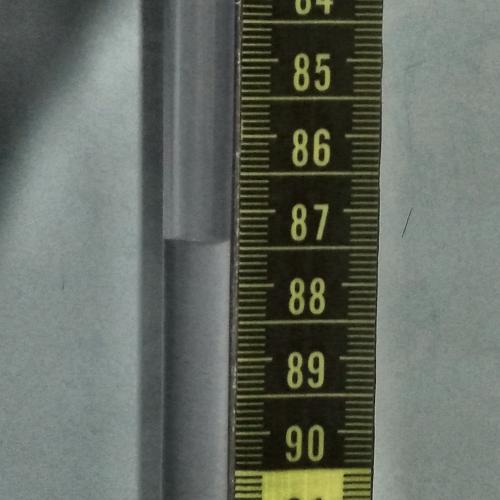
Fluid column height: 87.4 cm